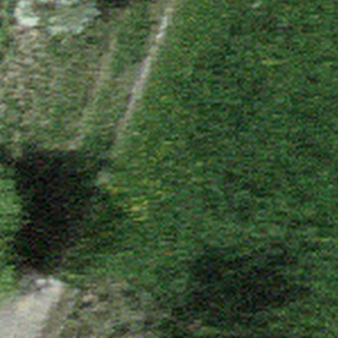
Label: other